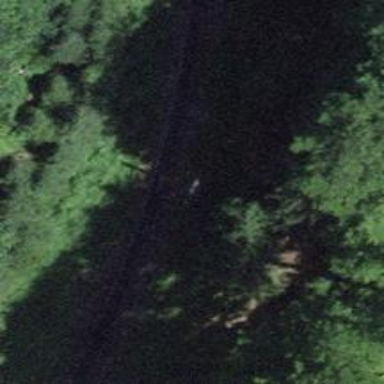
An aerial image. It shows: Narrow-gauge railway track with electrified contact line. The railway has one track.